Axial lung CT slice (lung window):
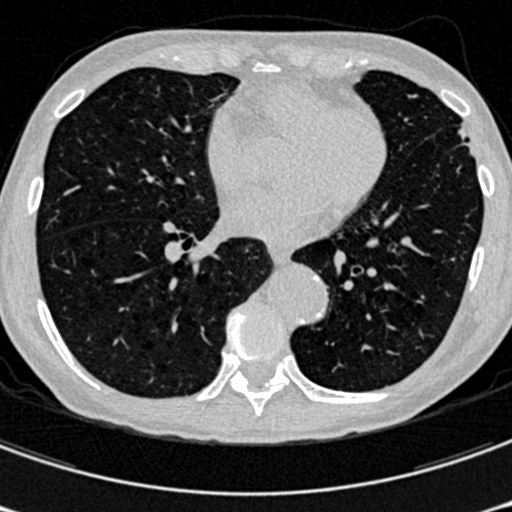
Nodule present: no